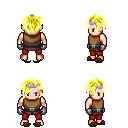
a pixel art fantasy rpg character, male body template, human, light skin, leather chest armor, red pants, gold pixie cut hairstyle, purple tiara, metal gloves, brown slippers, four views (front, back, left, right), 2x2 character sprite sheet, small pixel art, hard edges, no anti-aliasing